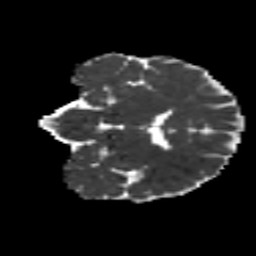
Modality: MD
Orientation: coronal
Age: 32
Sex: male
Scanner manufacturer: siemens
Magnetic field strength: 3 T
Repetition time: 8.6 s
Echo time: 0.095 s